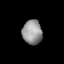
Tissue: skin
Cell type: Epithelial cells
Senescence score: 0.777
Nuclear area (px): 469
Mean DAPI intensity: 149.687